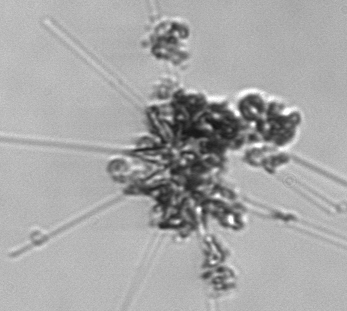
Label: Asterionellopsis_glacialis